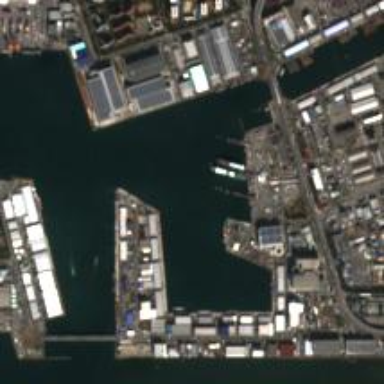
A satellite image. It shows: Man-made quay.